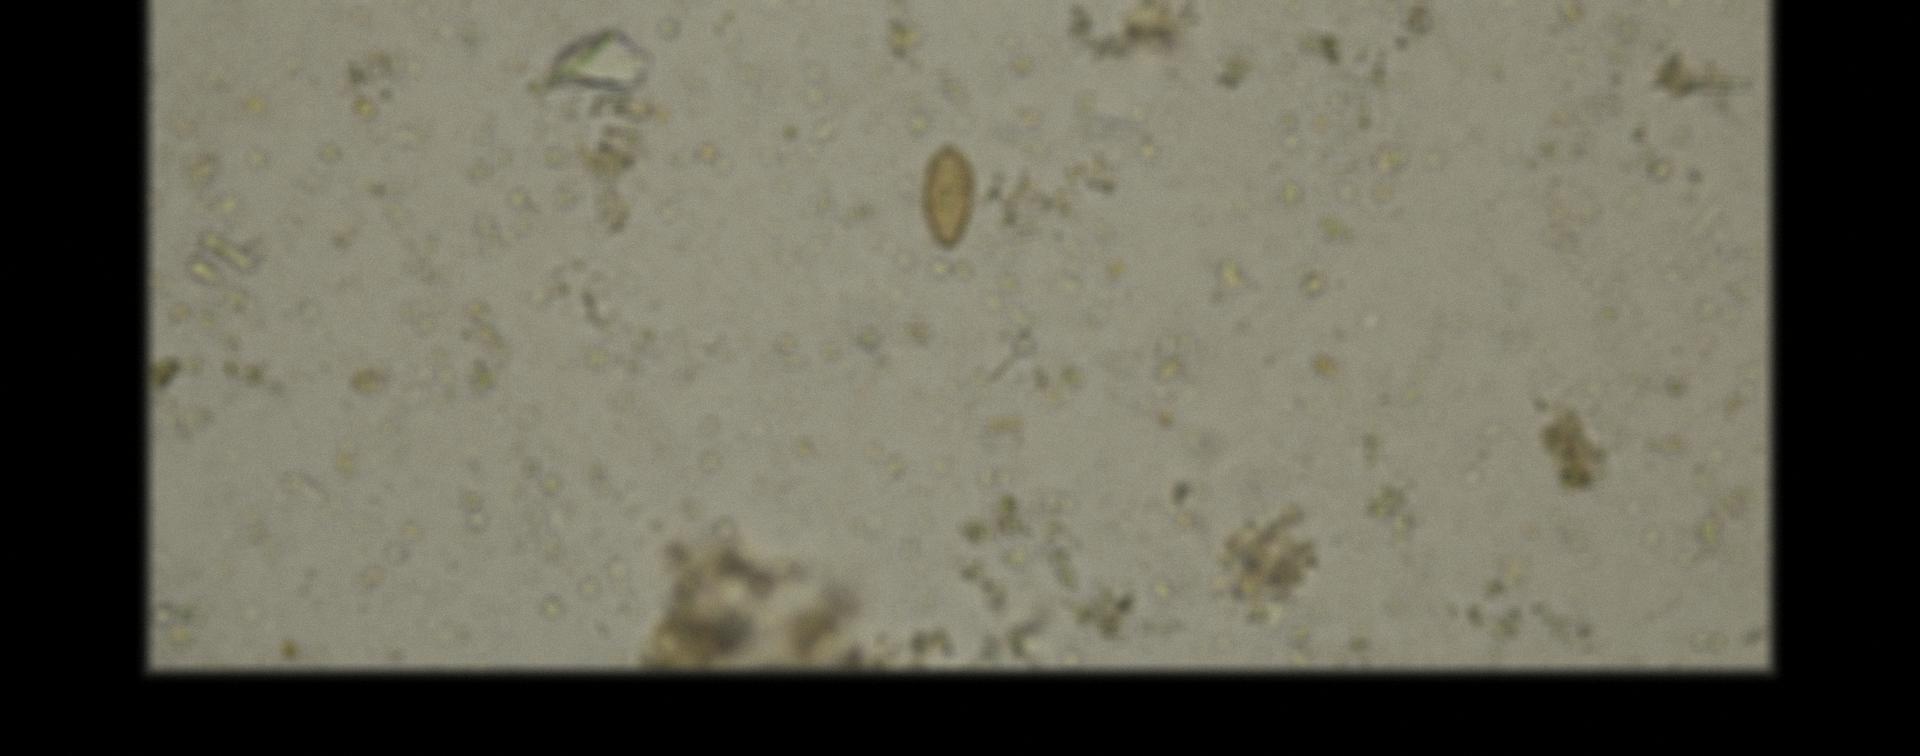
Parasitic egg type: Opisthorchis viverrine